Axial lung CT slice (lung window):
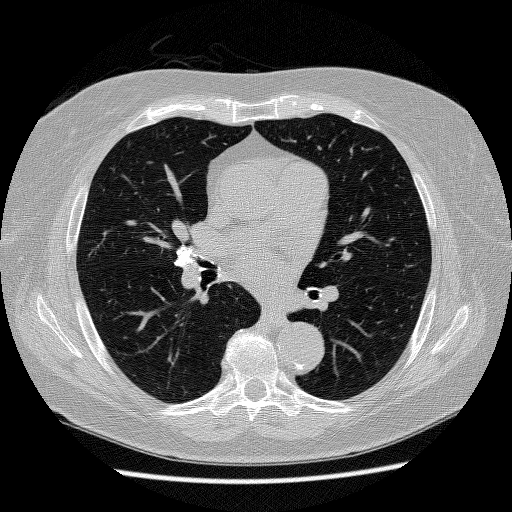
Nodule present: no